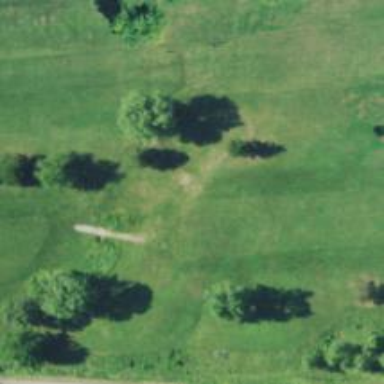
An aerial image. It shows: Path for both roads and golfers.